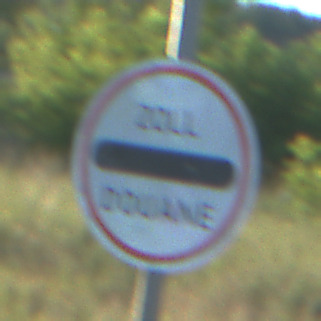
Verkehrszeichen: Zollstelle
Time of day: MorningAfternoon
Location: Outdoor (Nature)
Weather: Clear
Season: NotSpecified
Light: Natural